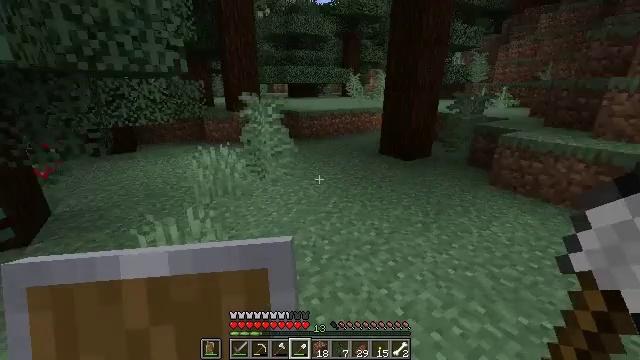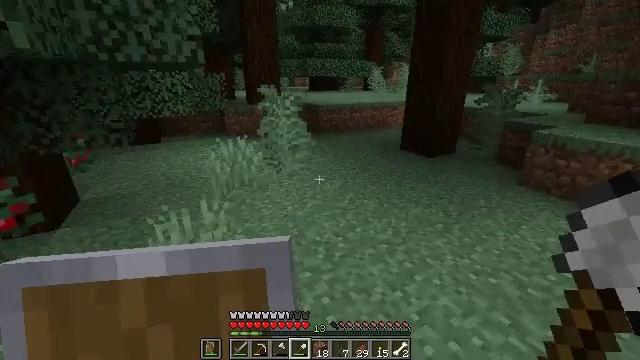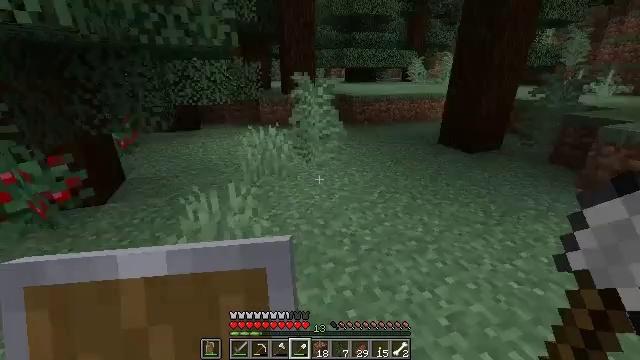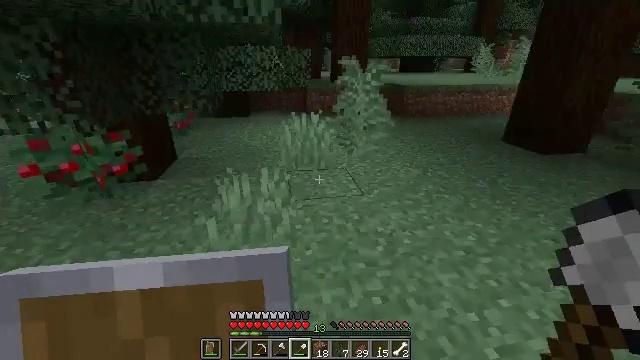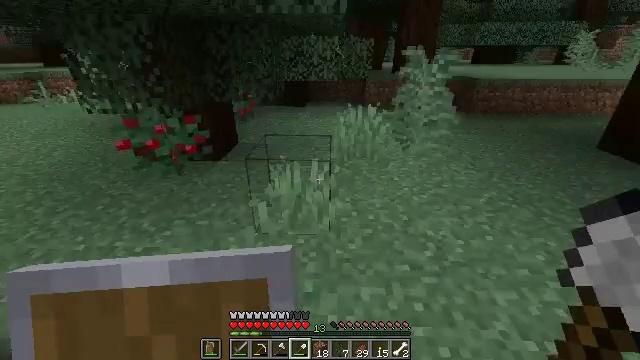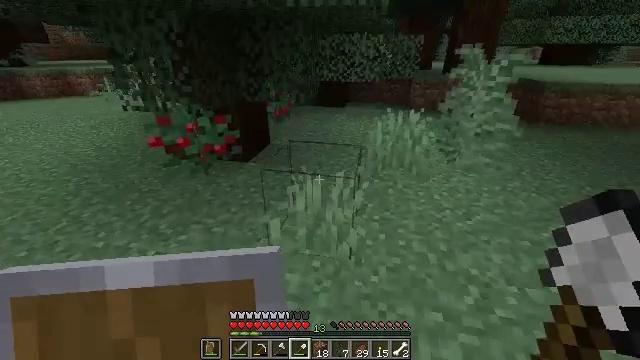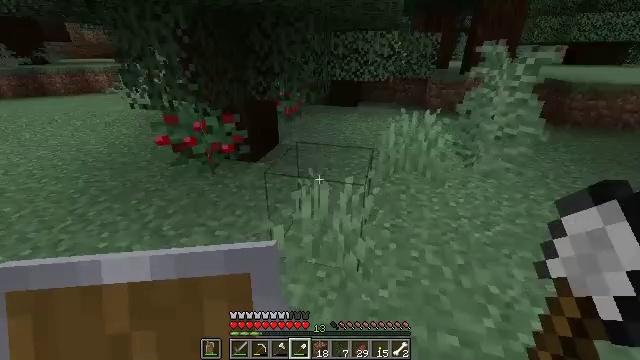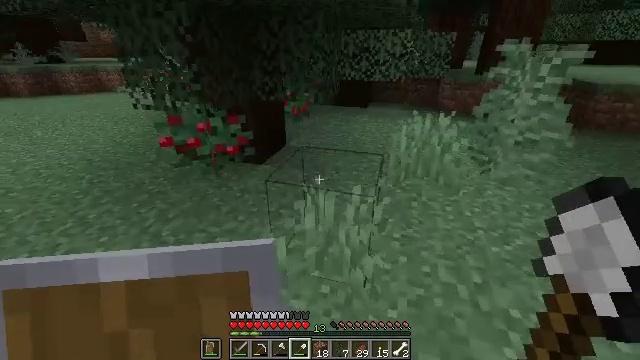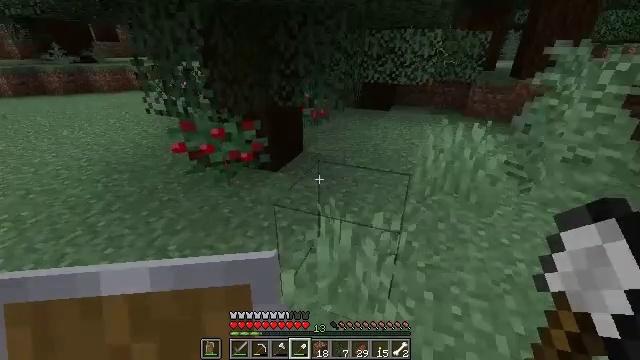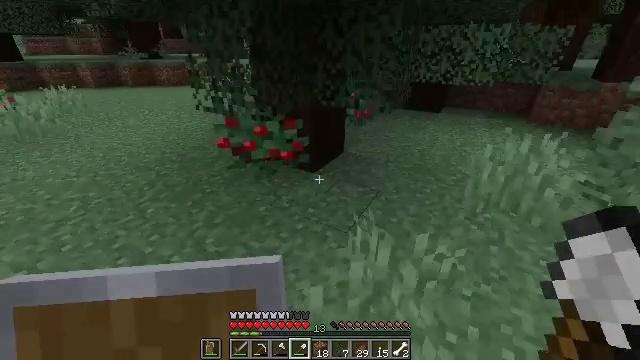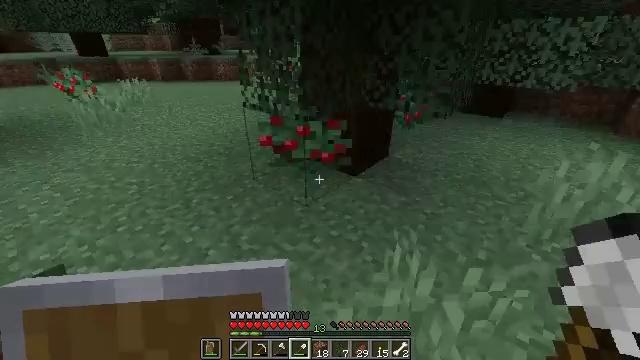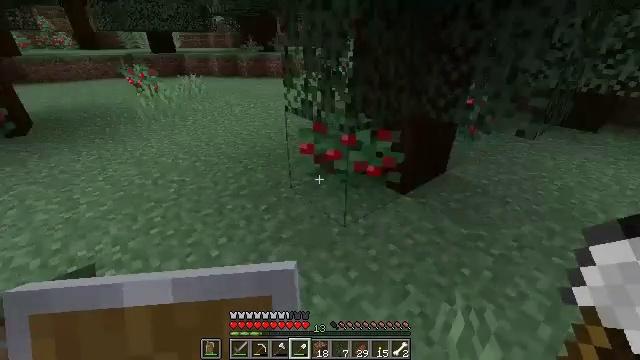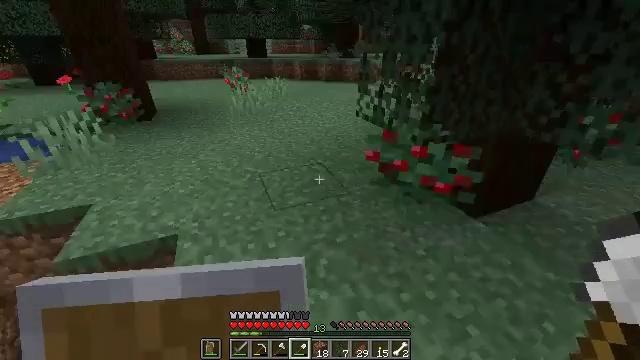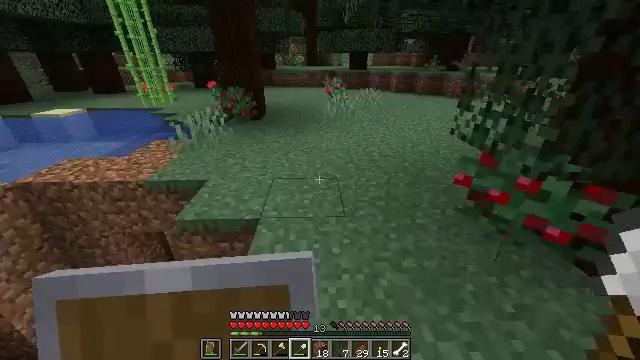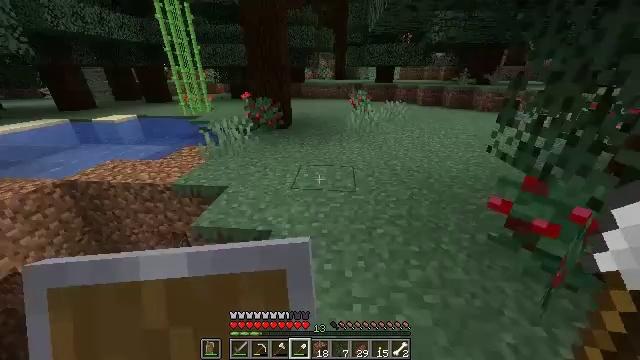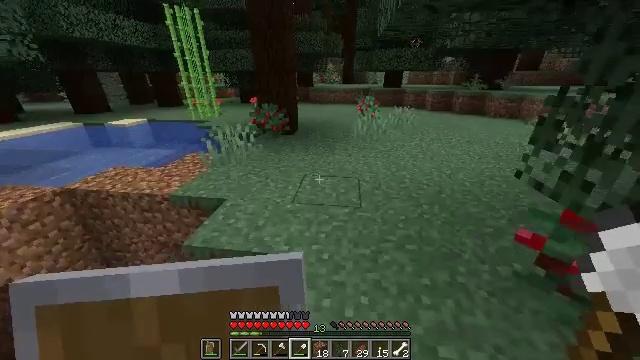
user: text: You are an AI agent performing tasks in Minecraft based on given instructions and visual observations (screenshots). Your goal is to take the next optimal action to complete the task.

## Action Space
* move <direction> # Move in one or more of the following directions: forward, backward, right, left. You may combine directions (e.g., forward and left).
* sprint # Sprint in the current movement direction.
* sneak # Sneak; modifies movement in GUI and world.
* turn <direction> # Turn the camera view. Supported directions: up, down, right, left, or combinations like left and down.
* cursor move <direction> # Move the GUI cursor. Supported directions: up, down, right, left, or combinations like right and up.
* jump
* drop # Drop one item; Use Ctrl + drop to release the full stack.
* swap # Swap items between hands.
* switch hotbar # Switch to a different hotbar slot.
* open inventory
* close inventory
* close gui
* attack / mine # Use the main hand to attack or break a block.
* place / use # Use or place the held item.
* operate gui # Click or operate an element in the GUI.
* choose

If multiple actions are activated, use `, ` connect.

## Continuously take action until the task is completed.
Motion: motion action
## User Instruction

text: Mine the sugar cane near rivers.
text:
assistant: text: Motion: move forward, turn left and down, jump
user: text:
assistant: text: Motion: move forward, turn left and down, jump
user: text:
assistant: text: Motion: move forward, turn left and down
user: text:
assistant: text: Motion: move forward, turn left and down
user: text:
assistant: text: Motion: move forward, turn left
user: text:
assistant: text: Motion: move forward, turn left
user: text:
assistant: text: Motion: move forward, turn left
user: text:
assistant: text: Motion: move forward, turn left
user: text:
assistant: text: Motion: move forward, turn left
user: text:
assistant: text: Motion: move forward, turn left
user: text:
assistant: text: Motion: move forward, sprint, turn left
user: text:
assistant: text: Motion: move forward, sprint, turn left
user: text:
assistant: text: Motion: move forward, sprint, turn left and up
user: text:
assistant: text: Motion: move forward, sprint, turn left and up
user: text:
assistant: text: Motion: move forward, turn left
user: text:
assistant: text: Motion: move forward
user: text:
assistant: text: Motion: move forward
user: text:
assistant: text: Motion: move forward, turn left and up
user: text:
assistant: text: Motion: move forward, turn left and up
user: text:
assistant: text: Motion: move forward, turn left
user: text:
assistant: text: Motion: move forward, turn left
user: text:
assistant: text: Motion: move forward, turn left
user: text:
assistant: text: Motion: move forward, turn left
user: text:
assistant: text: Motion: move forward, turn left
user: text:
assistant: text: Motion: move forward
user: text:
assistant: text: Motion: move forward
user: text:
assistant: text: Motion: move forward
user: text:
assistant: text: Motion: move forward and move left
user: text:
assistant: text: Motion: move forward and move left
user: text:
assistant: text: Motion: move forward and move left, turn right and down